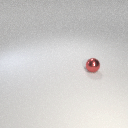
small red metal sphere